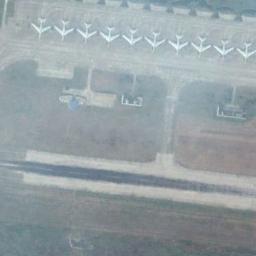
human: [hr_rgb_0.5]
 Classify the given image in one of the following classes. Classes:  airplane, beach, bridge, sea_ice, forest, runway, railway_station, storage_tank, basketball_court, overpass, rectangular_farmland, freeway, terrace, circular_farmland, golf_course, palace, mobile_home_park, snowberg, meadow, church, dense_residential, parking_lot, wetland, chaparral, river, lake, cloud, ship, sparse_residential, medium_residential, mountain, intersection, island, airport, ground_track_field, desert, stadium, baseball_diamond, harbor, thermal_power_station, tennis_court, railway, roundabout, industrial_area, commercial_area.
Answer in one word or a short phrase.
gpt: runway